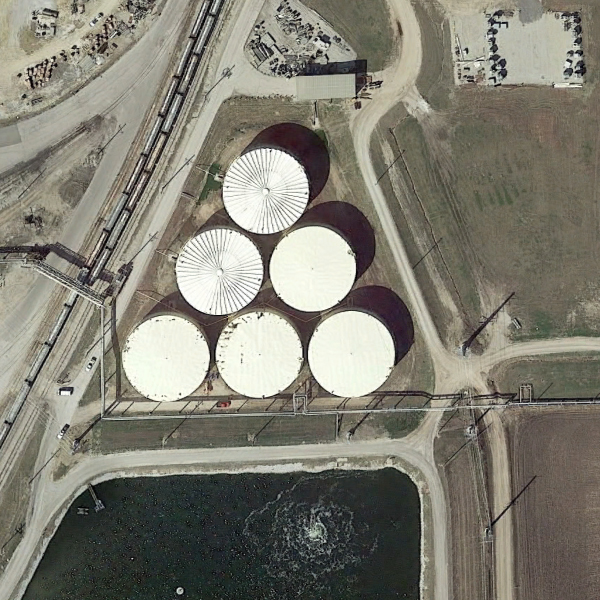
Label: StorageTanks